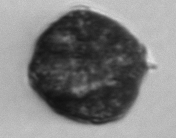
Label: Alexandrium_catenella